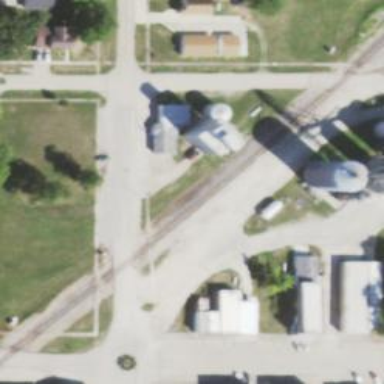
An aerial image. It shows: Railway service station.